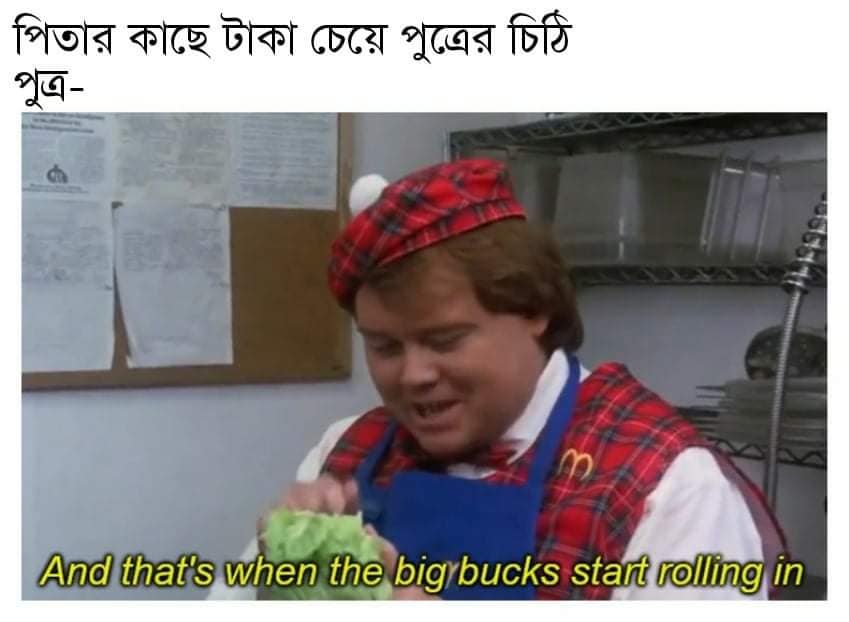
Caption: পিতার কাছে টাকা চেয়ে পুত্রের চিঠি    পুত্র -  And that's when the big bucks start rolling in
Label: non-hate